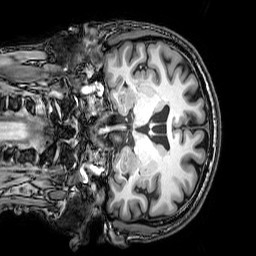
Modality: T1w
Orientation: coronal
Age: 56
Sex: male
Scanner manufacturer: philips
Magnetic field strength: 3 T
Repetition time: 0.008113 s
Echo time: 0.003709 s